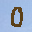
Label: 0